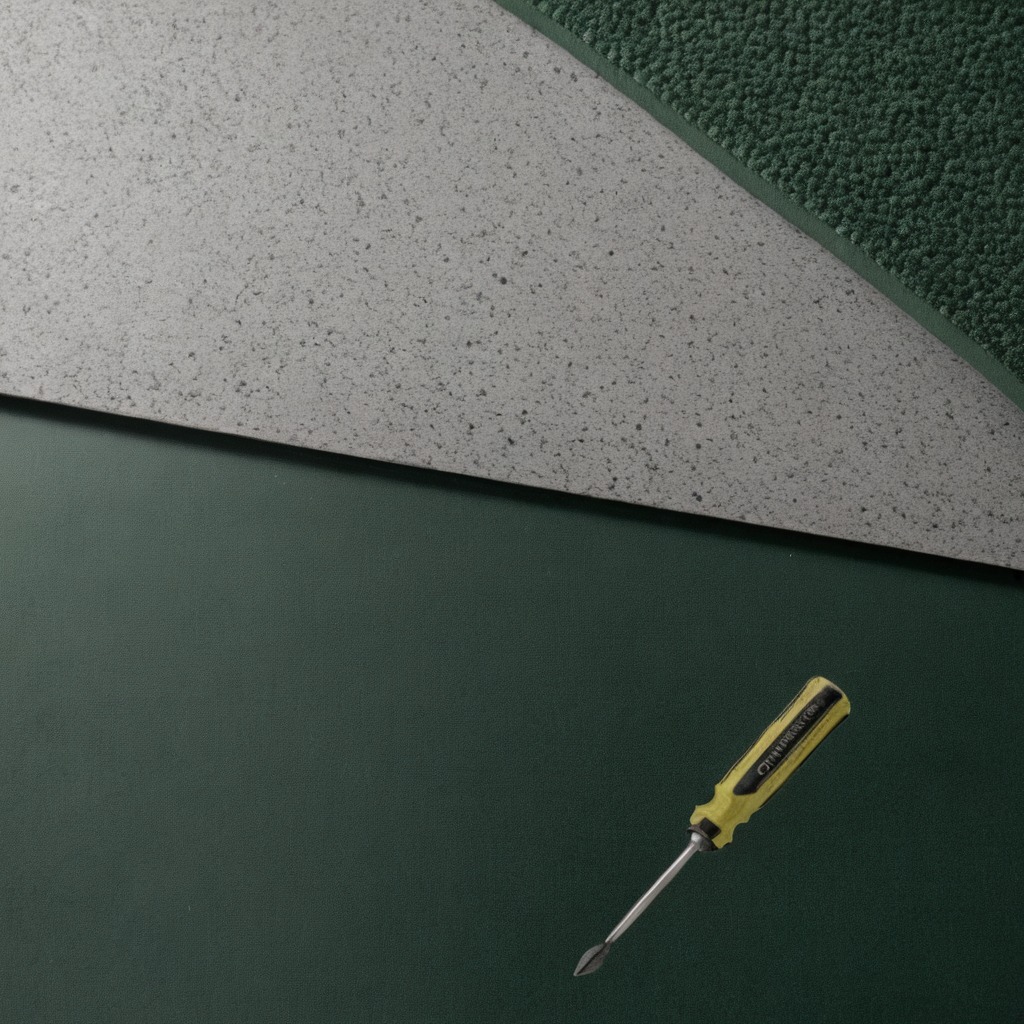
A screwdriver is lying on the tabletop.